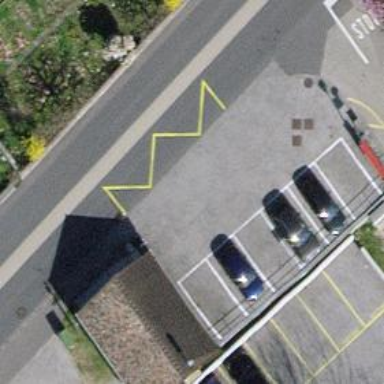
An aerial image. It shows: Bus stop with platform for public transport.